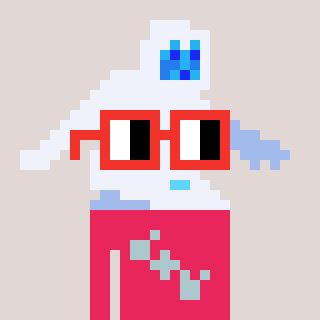
a pixel art character with square red glasses, a yeti-shaped head and a redpinkish-colored body on a warm background